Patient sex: M
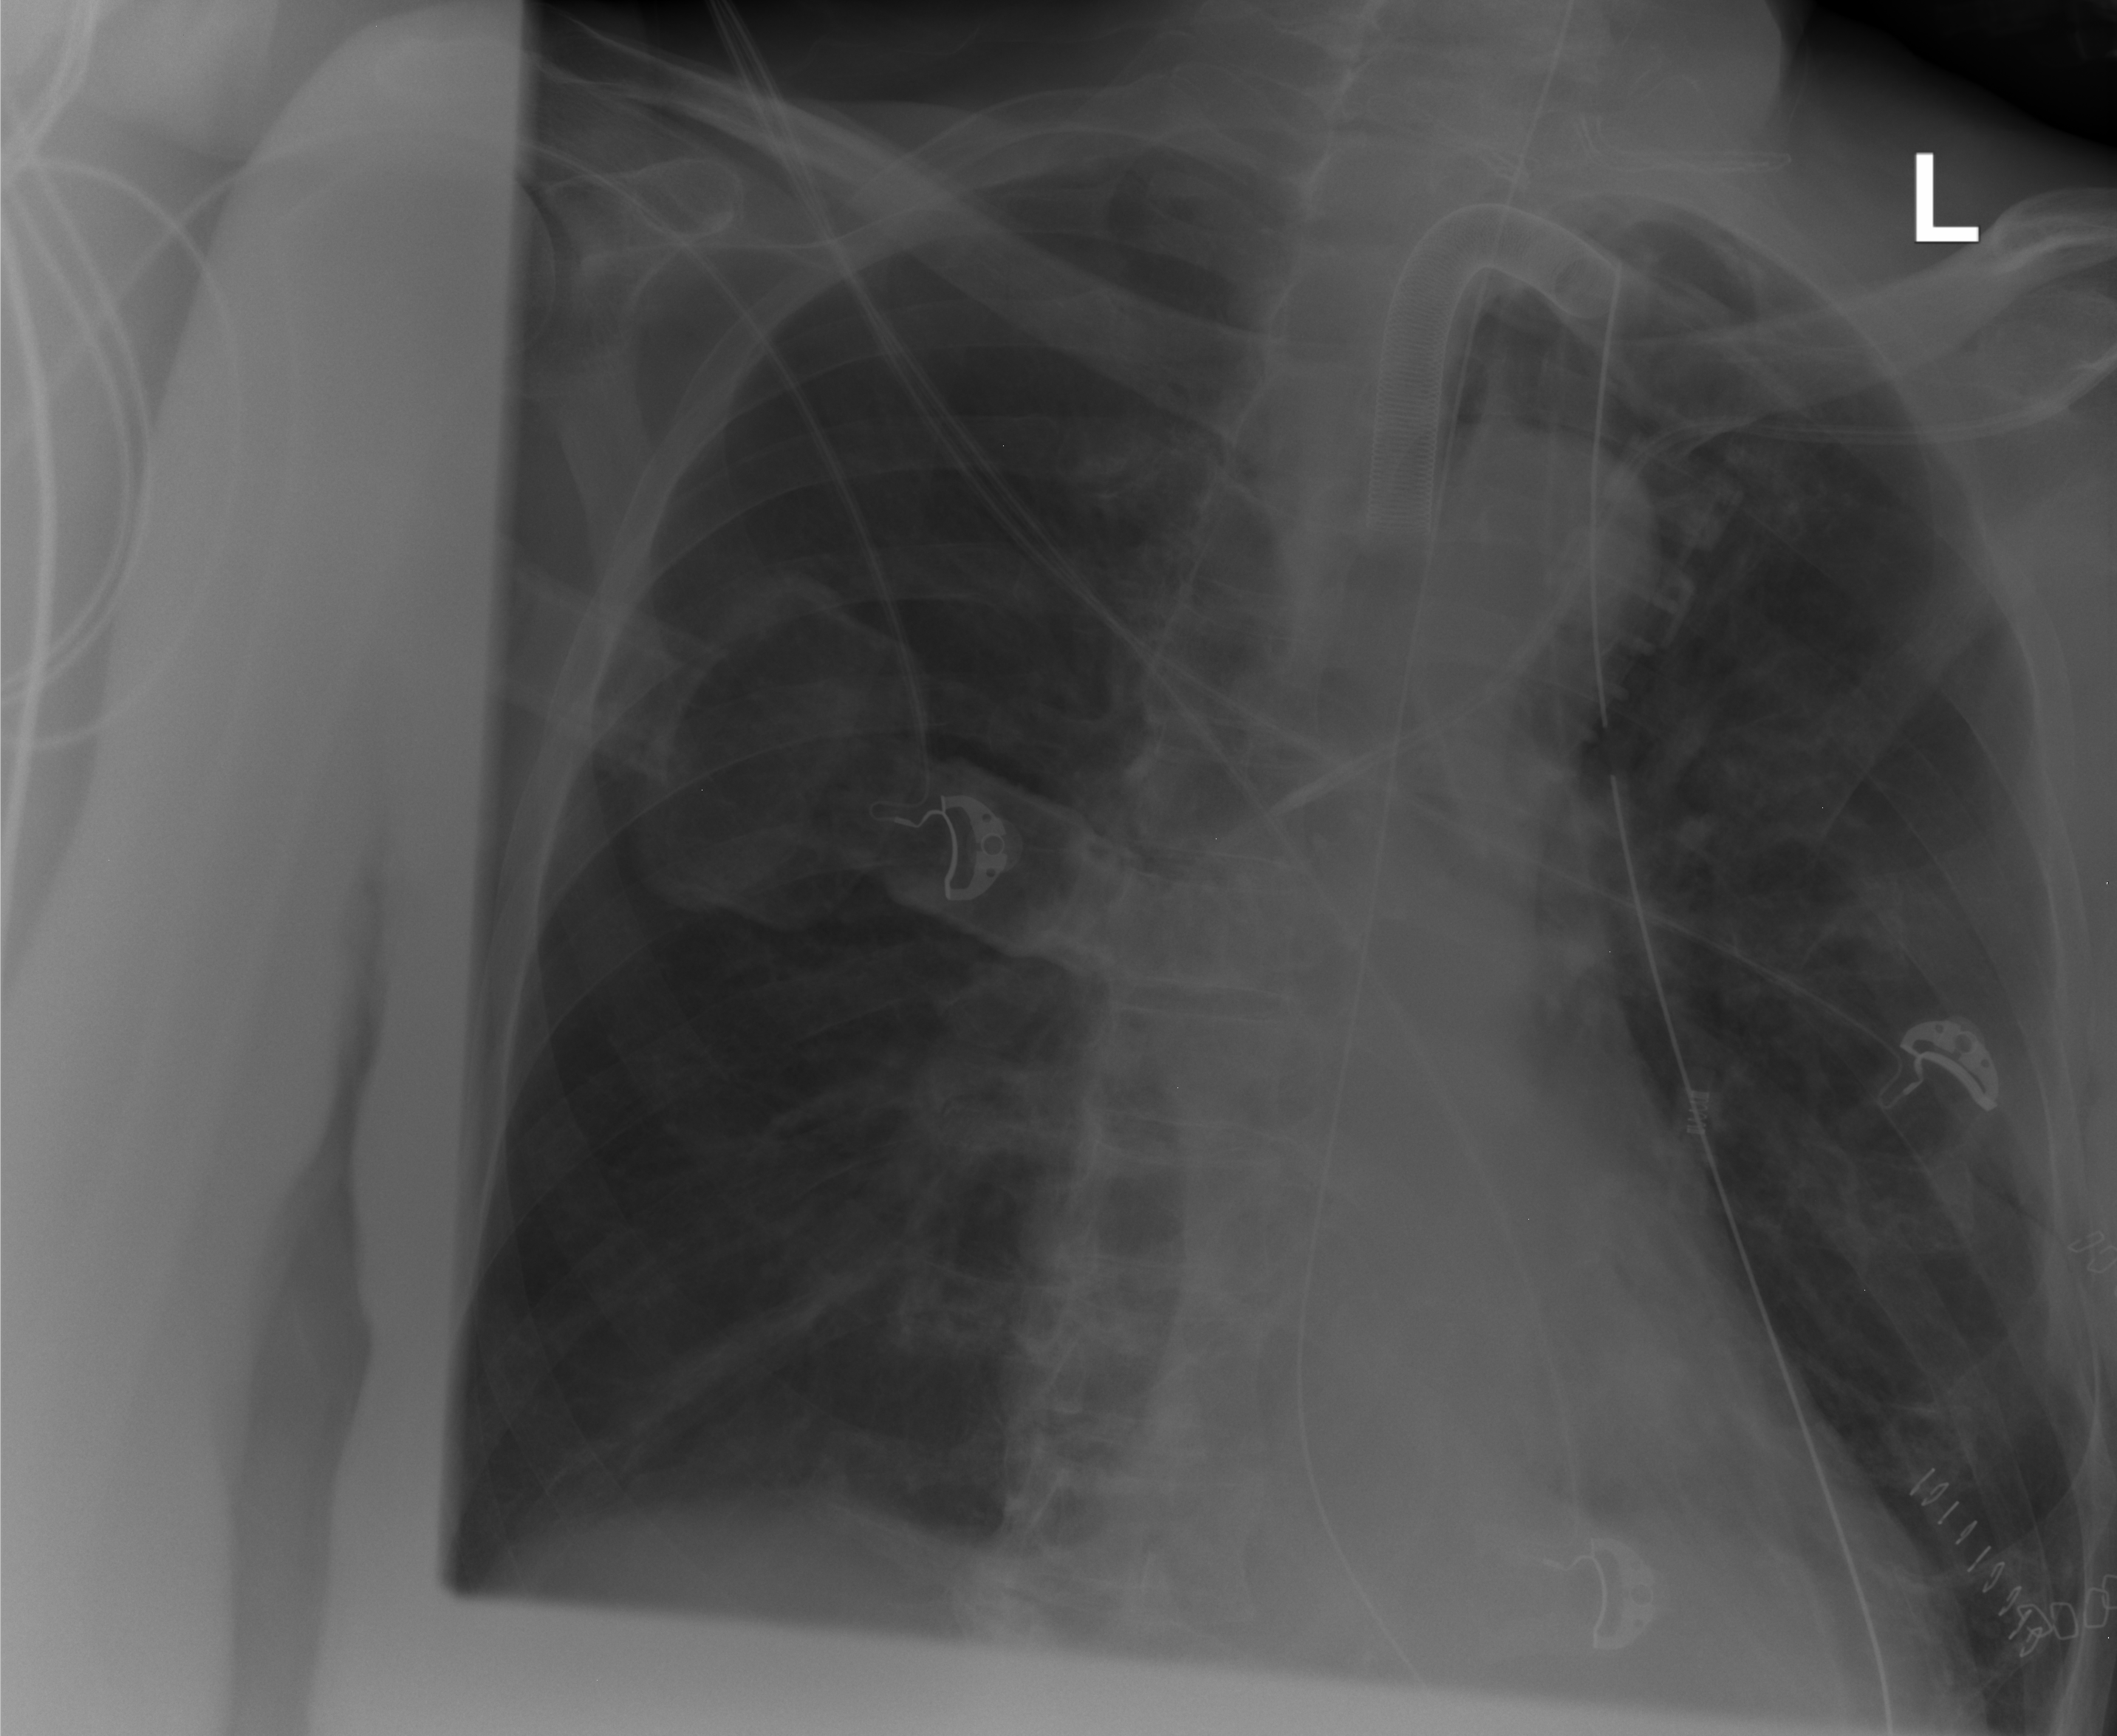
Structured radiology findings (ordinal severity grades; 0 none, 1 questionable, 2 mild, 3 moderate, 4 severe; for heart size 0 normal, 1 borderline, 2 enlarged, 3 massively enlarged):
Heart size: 0
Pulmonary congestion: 0
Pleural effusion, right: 1
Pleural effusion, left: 1
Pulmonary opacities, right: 0
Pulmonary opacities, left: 2
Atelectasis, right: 2
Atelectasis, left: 2